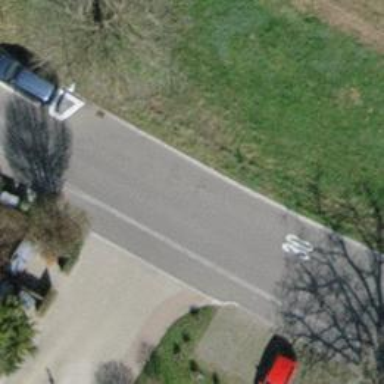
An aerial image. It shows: Smoothly paved residential road.